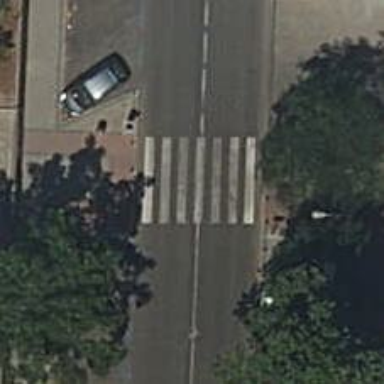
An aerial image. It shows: Uncontrolled crossing with traffic calming table on the road.